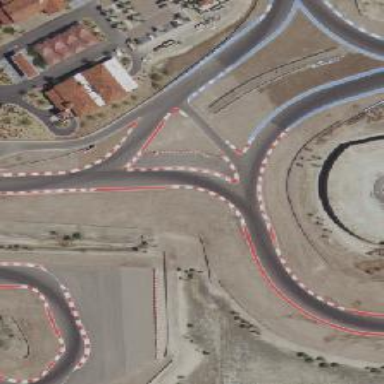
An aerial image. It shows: Raceway for motor sports.